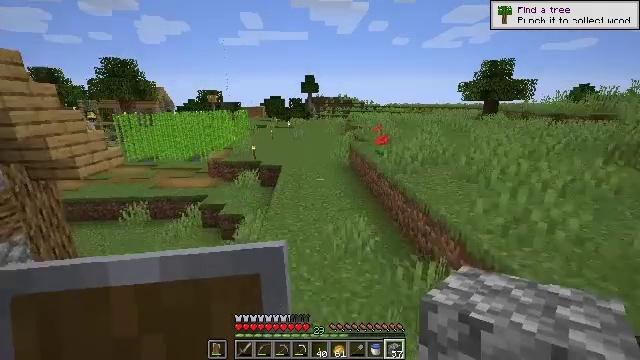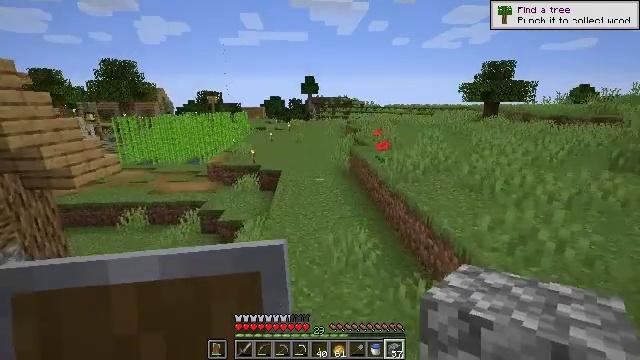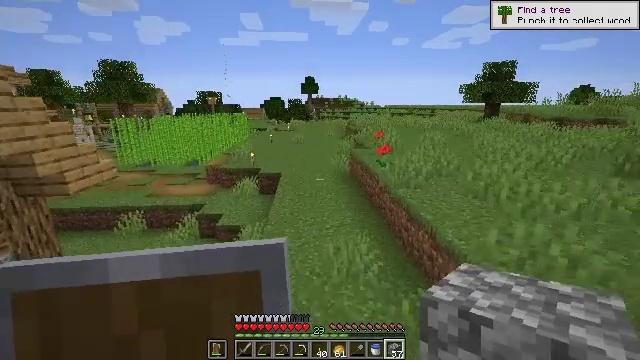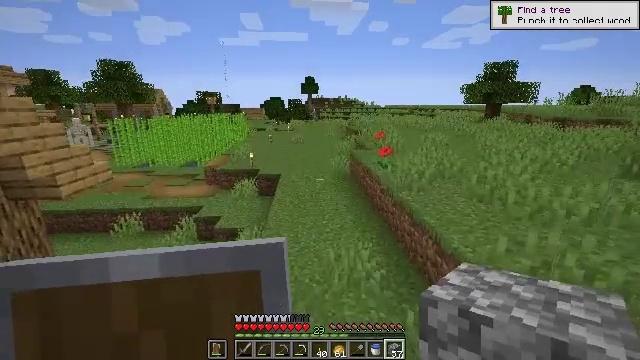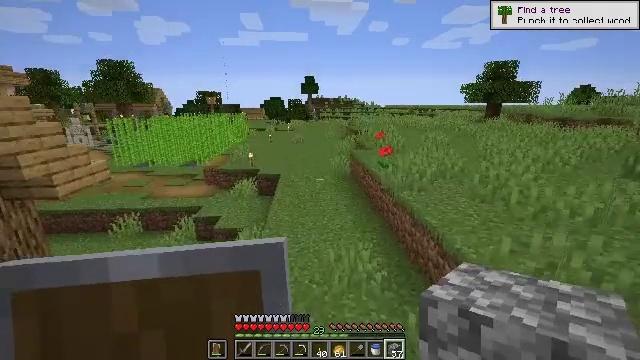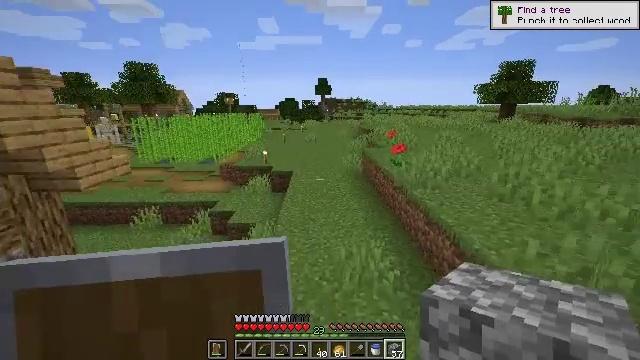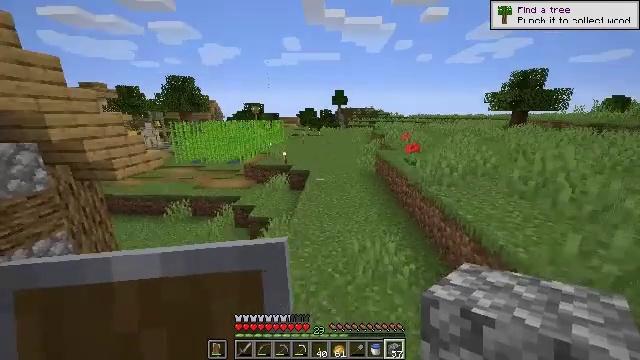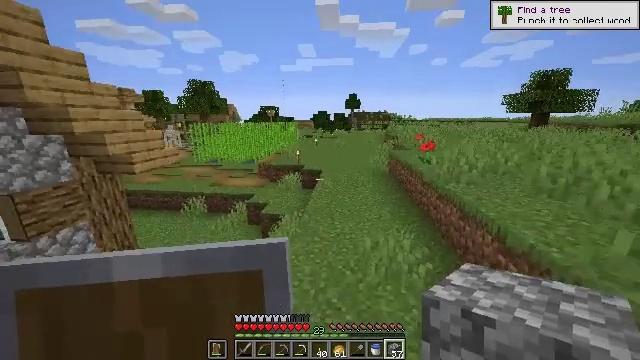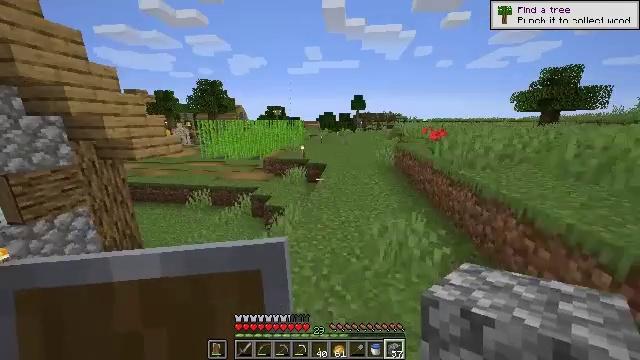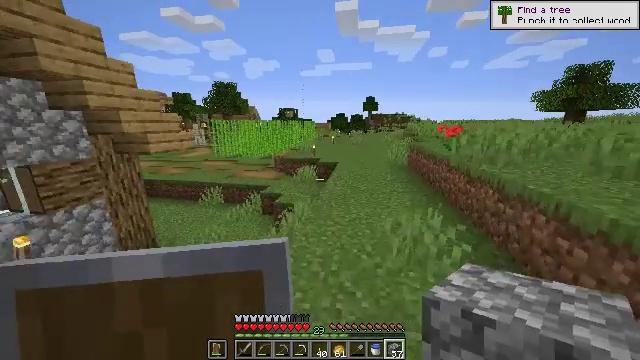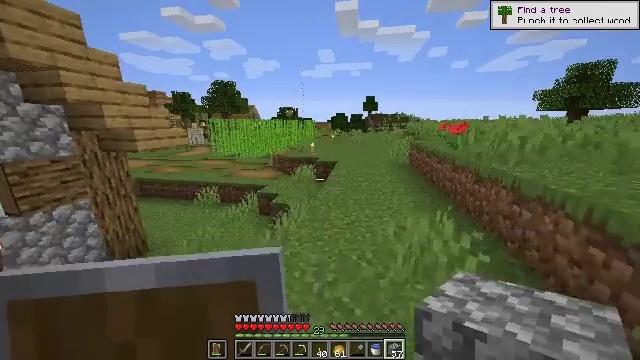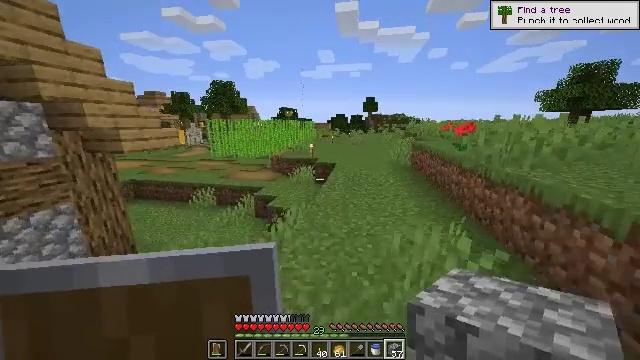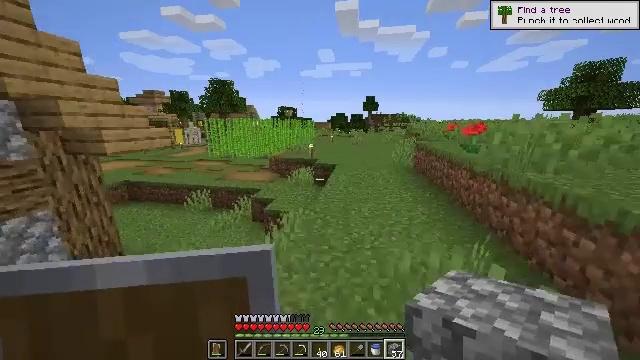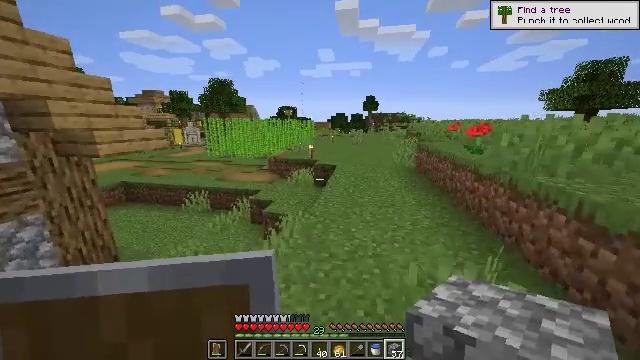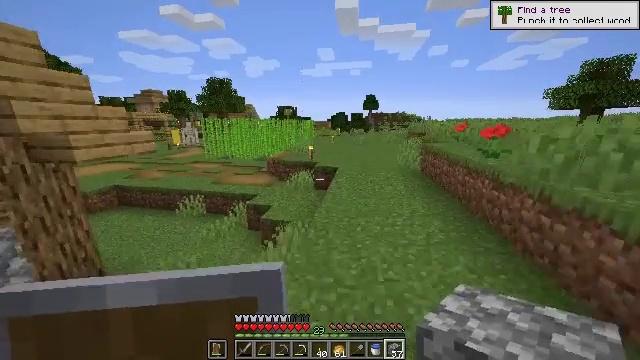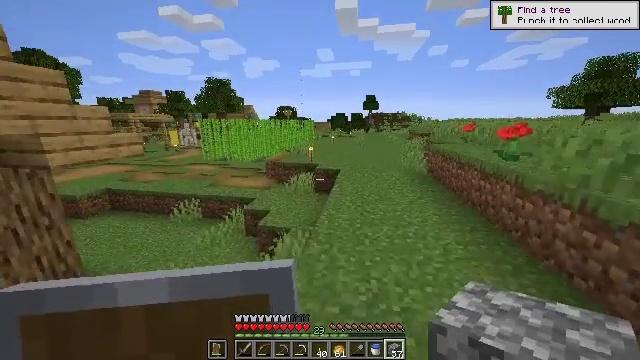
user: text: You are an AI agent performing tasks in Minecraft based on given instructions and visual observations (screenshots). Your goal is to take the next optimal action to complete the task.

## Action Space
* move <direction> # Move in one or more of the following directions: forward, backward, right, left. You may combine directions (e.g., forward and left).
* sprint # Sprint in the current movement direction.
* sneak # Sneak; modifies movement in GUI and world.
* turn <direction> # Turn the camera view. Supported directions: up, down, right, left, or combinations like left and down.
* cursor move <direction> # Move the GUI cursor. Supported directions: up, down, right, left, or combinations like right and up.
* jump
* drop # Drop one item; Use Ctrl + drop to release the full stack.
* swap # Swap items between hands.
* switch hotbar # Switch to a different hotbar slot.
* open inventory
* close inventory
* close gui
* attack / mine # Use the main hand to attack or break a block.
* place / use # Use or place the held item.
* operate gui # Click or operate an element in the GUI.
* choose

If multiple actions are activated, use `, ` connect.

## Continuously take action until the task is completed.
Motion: motion action
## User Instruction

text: Break the sugar cane.
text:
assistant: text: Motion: move forward, jump
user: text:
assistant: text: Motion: move forward
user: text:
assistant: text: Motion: move forward
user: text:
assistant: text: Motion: move forward, sprint
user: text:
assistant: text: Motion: move forward, sprint, turn left
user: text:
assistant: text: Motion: move forward, sprint, turn left
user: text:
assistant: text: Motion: move forward, turn left
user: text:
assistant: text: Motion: move forward, turn left
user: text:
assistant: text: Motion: move forward, turn left
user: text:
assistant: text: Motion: move forward
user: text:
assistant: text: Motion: move forward, sprint
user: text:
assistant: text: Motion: move forward, sprint
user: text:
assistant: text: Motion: move forward, sprint
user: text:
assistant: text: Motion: move forward
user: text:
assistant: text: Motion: move forward
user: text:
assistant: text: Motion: move forward
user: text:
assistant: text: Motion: move forward
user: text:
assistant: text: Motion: move forward
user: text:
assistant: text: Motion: move forward
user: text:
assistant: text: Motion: move forward
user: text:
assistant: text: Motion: move forward
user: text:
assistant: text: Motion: move forward
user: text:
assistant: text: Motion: move forward
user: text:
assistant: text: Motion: move forward
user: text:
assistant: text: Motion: move forward
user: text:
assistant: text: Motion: move forward
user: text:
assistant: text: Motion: move forward, turn left
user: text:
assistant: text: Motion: move forward, turn left
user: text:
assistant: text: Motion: move forward, turn left
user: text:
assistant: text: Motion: move forward, turn left